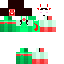
A female human skin with medium skin, wearing brown long hair dressed in a green hoodie and red pants, featuring a closed mouth.